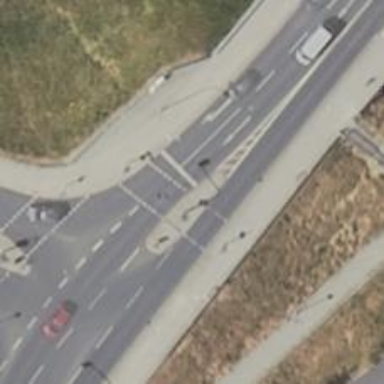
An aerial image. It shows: Road with traffic signals.